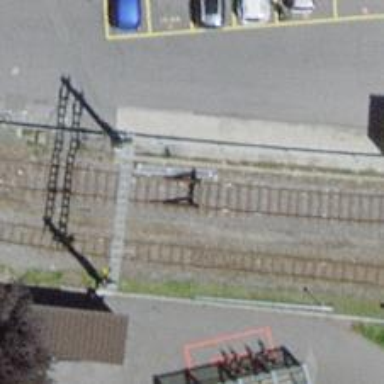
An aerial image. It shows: Railway buffer stop.